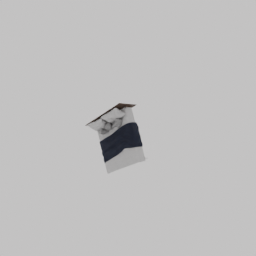
Label: furniture